Here is the wavelet time-frequency representation (scalogram) of a rolling-element bearing's vibration measurement. Based on the visible evidence, which condition applies: normal, inner_race, outer_race, ball?
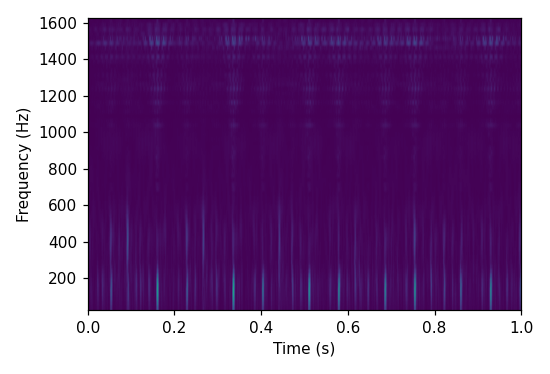
Answer: outer_race